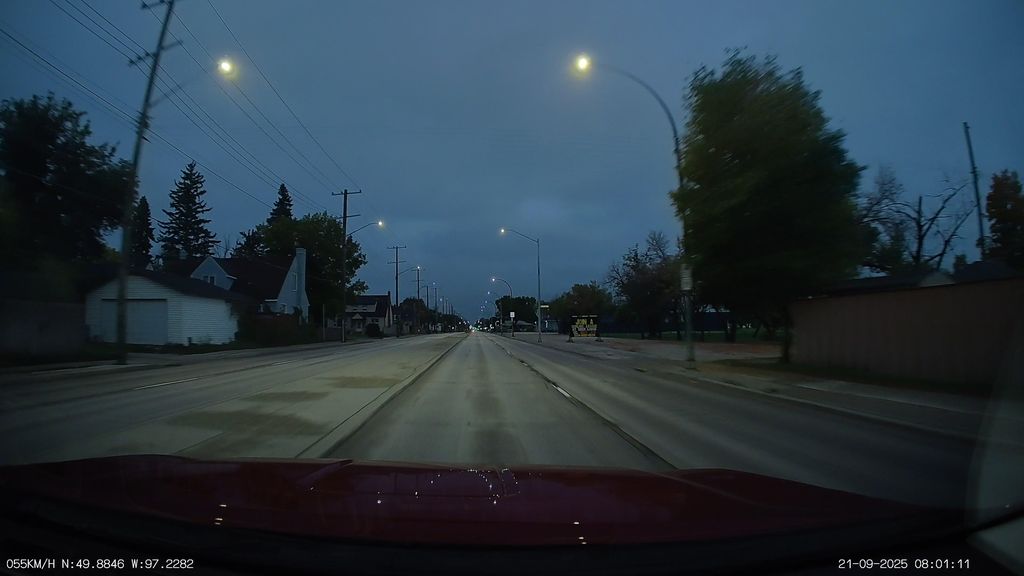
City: winnipeg